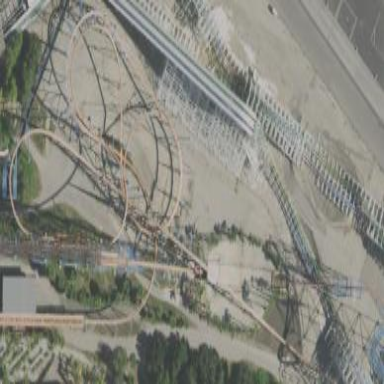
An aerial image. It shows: Thrilling roller coaster attraction.